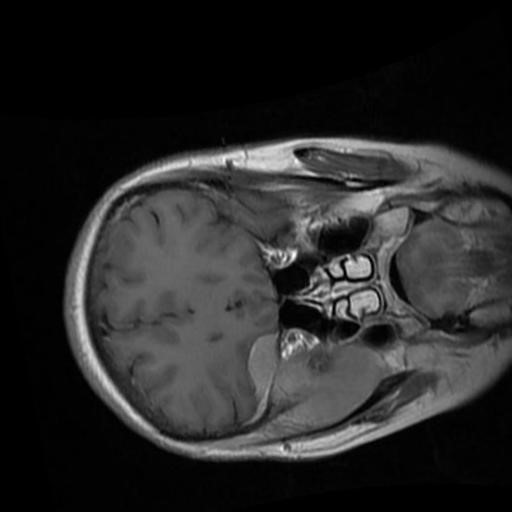
Label: brain_menin